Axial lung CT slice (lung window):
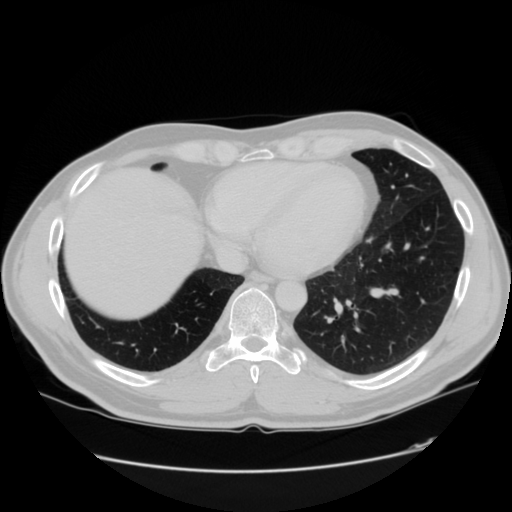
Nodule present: no